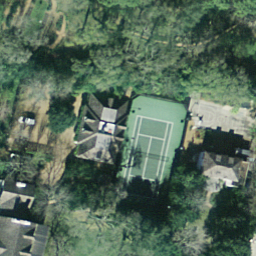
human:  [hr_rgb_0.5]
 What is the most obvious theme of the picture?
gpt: tennis court